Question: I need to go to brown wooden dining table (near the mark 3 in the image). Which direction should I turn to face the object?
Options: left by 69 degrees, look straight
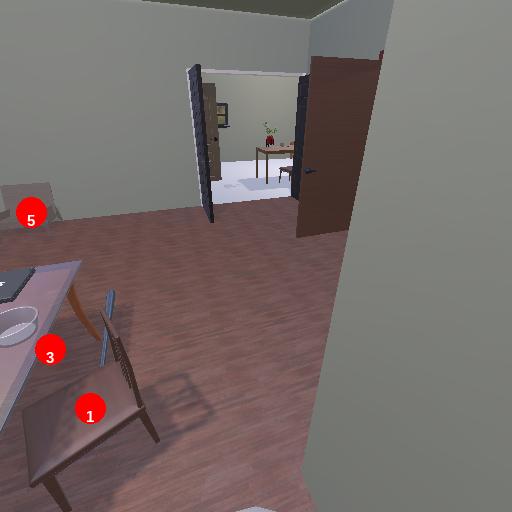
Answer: left by 69 degrees